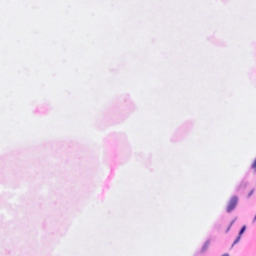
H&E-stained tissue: Breast